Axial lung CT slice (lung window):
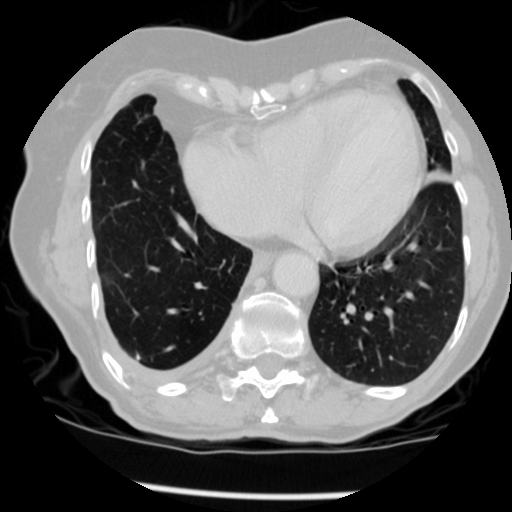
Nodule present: no